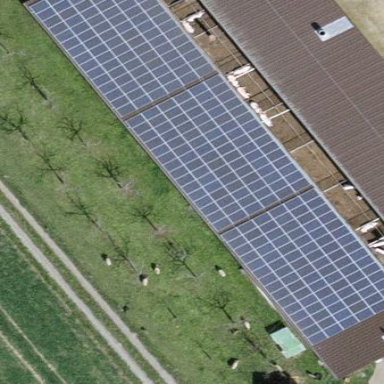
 consisting of solar photovoltaic panels."